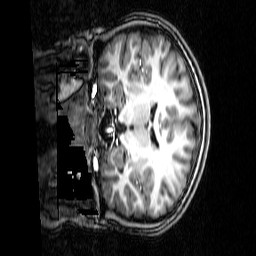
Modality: T1w
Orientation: coronal
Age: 14
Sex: female
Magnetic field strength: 3 T
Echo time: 0.0038 s